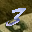
Label: 3